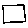
Label: square